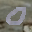
Label: 0